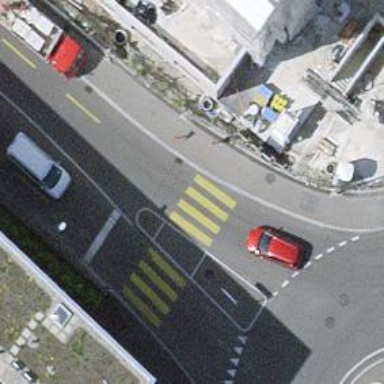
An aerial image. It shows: Uncontrolled road crossing with pedestrian island.